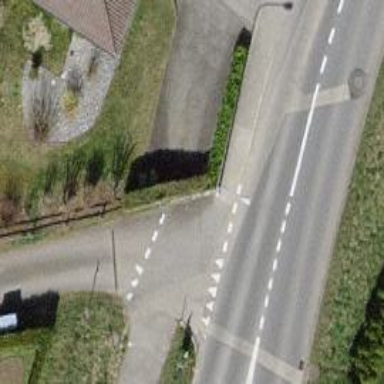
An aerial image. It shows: Road with "give way" sign.